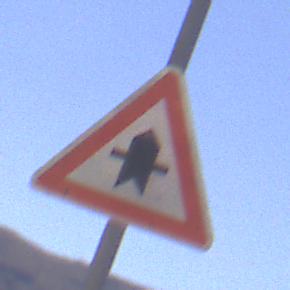
Verkehrszeichen: Vorfahrt
Umgebung: Outdoor, Nature
Tageszeit: Midday
Wetter: Clear
Licht: Natural
Jahreszeit: NotSpecified
Kontrast: HighContrast